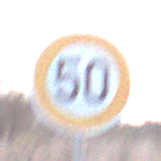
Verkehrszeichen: Geschwindigkeit50
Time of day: SunriseSunset
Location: Outdoor (Nature)
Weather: Clear
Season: NotSpecified
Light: Natural